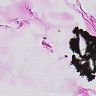
Metastatic tissue present: no